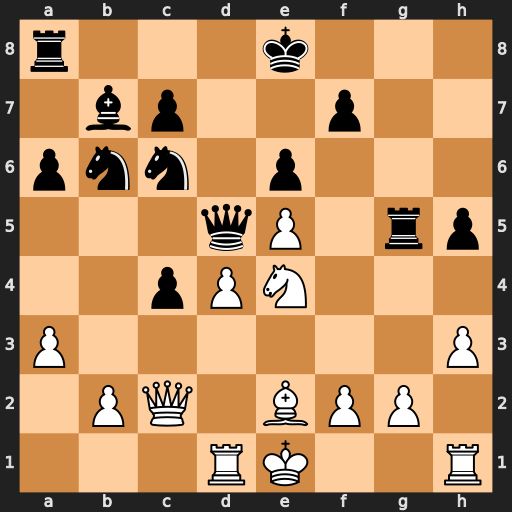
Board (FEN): r3k3/1bp2p2/pnn1p3/3qP1rp/2pPN3/P6P/1PQ1BPP1/3RK2R
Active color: w
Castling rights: Kq
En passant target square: -
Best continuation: Nf6+ Kf8 Nxd5